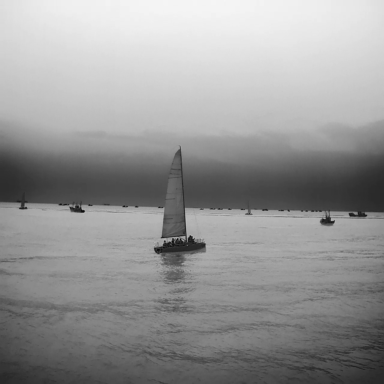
There are three sailboats in the infrared image.